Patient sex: M
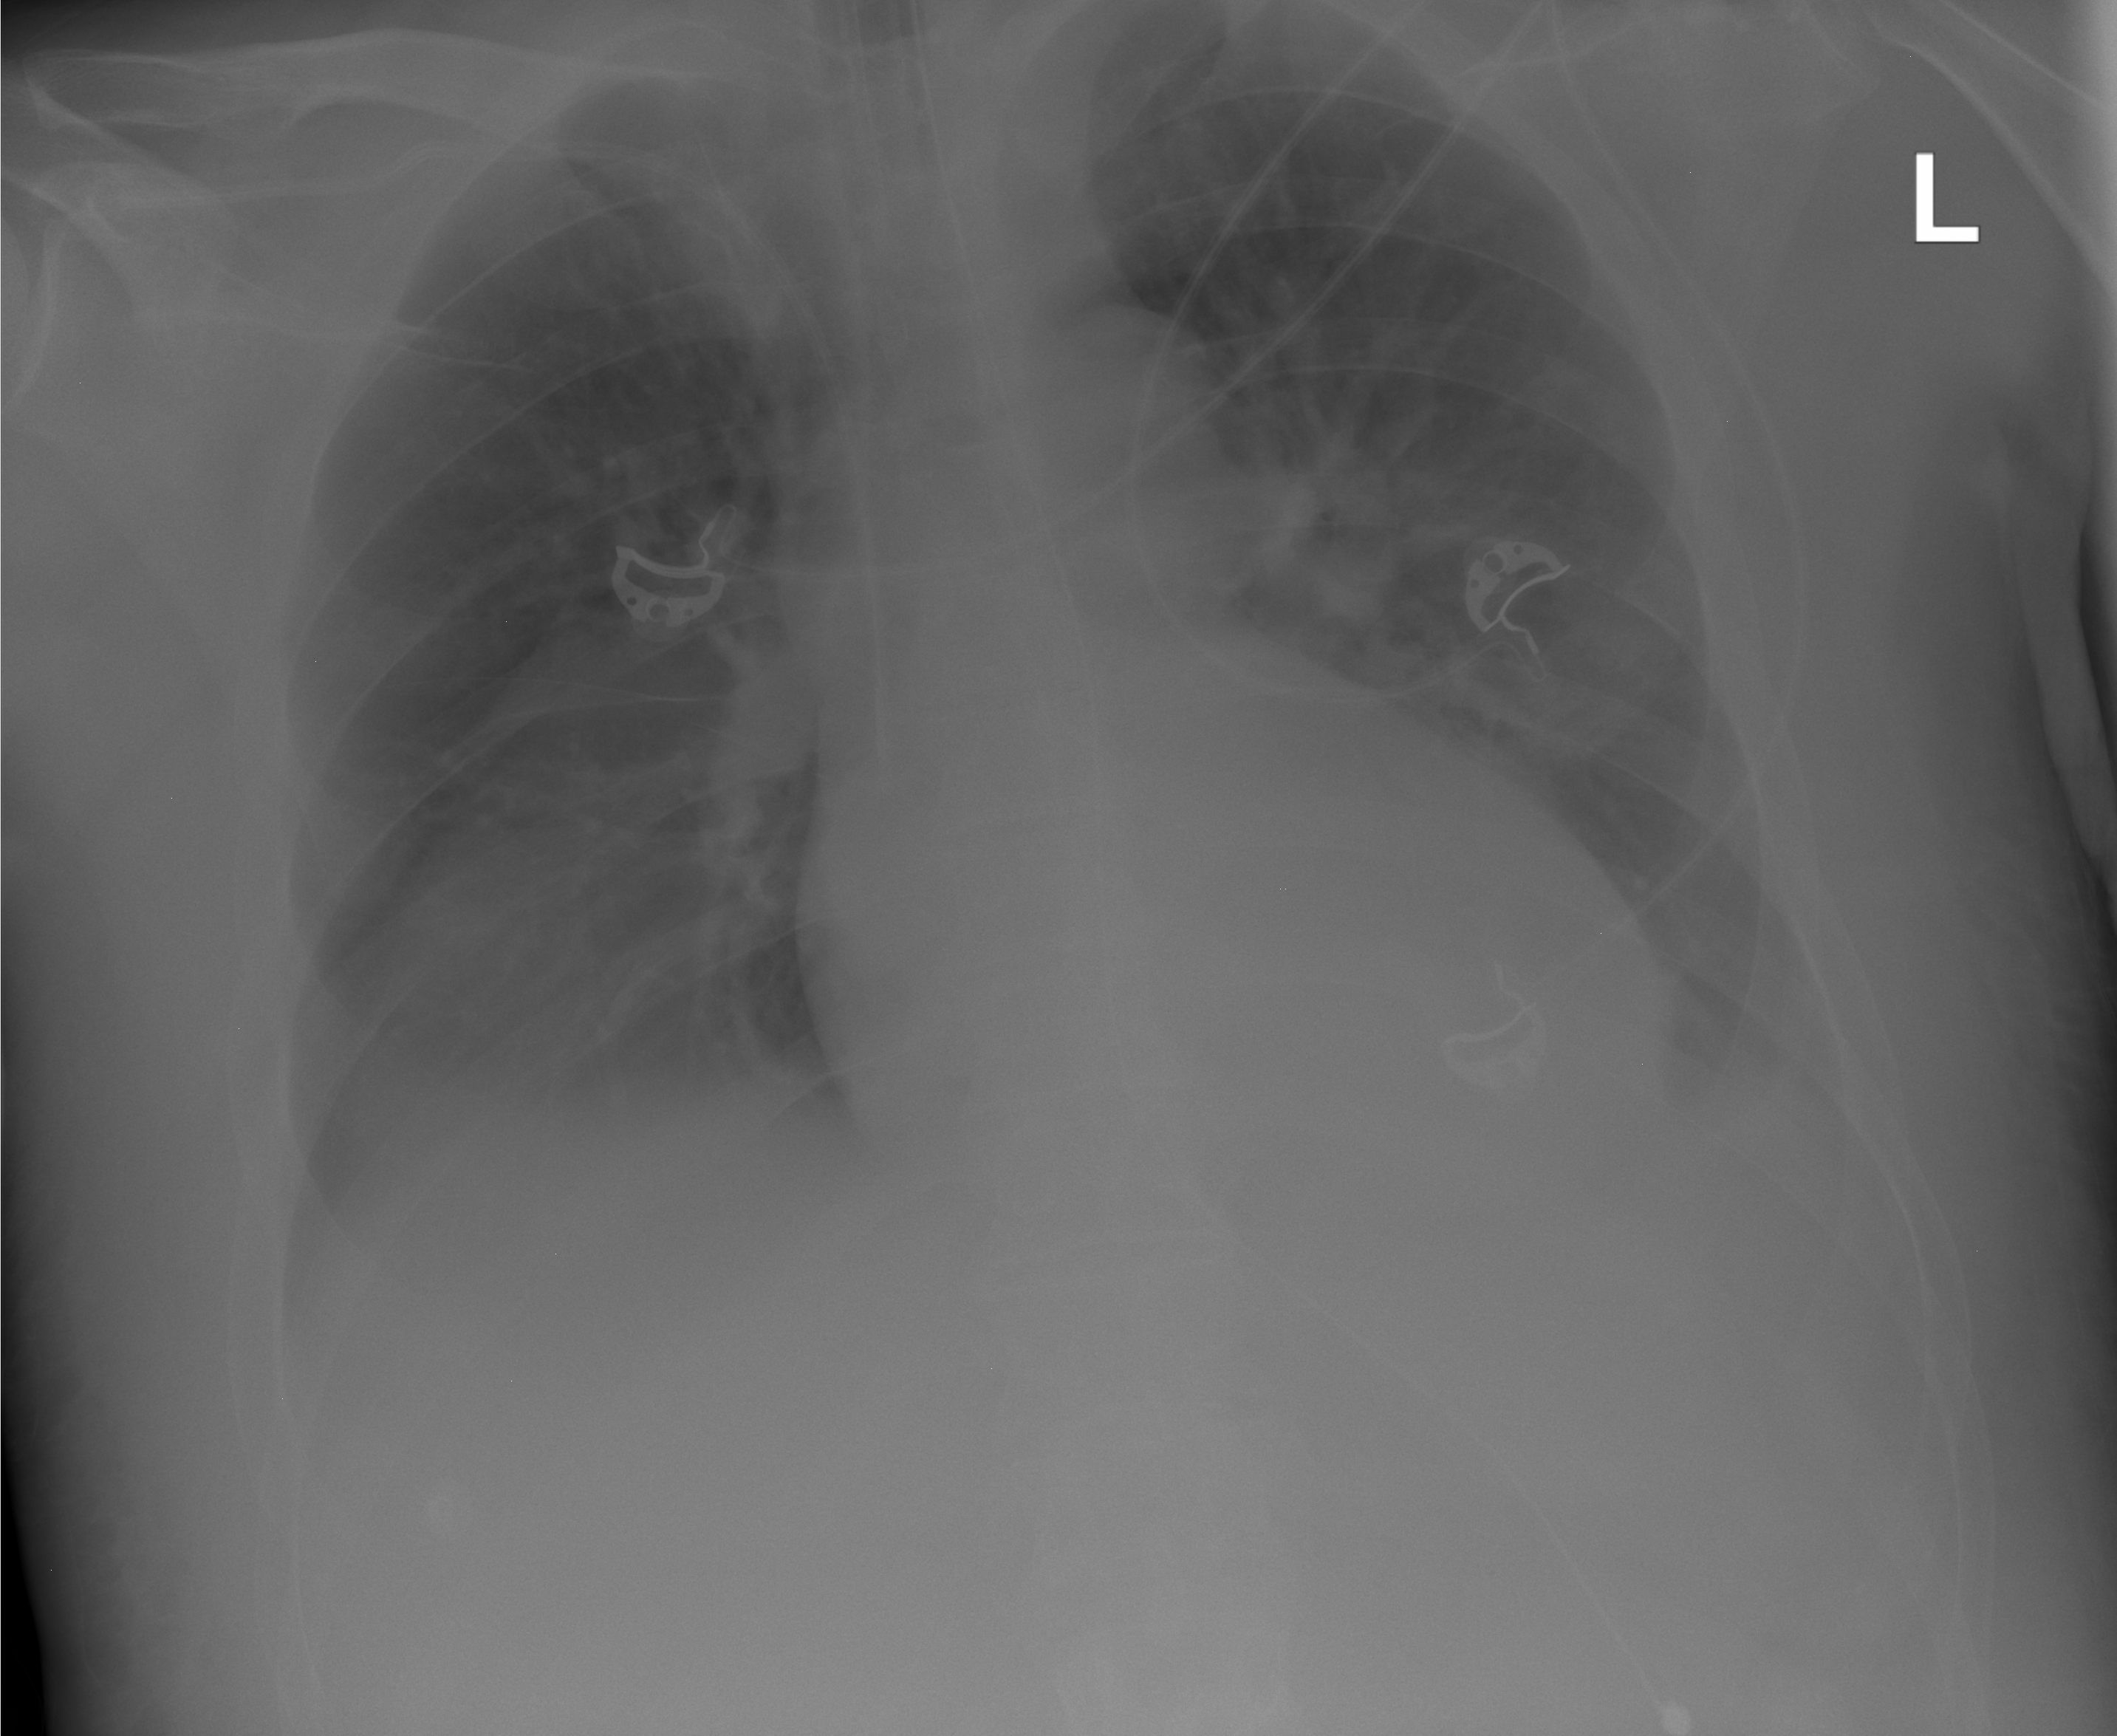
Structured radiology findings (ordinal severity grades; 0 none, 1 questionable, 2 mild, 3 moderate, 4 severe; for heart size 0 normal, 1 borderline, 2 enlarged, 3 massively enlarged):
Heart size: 0
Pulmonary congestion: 0
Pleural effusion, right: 2
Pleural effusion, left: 2
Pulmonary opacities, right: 0
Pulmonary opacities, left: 0
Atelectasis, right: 2
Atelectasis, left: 2